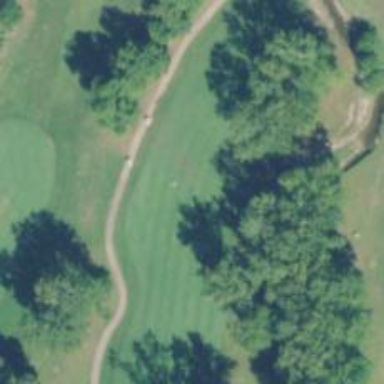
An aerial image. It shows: Golf hole.